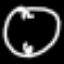
Label: clock